Field crop: maize
Growth stage: 2
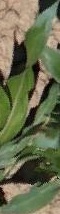
Species: maize